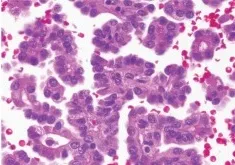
H&E histological slide of the patient's papillary renal cell carcinoma, Fuhrman grade III: Low powered magnification (50X) showing characteristic papillary architecture. High power magnification showing neoplastic papillary structures lined by eosinophilic cuboidal epithelial cells with ovoid nuclei and conspicuous nucleoli (400X) (C).
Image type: pathology (h&e)